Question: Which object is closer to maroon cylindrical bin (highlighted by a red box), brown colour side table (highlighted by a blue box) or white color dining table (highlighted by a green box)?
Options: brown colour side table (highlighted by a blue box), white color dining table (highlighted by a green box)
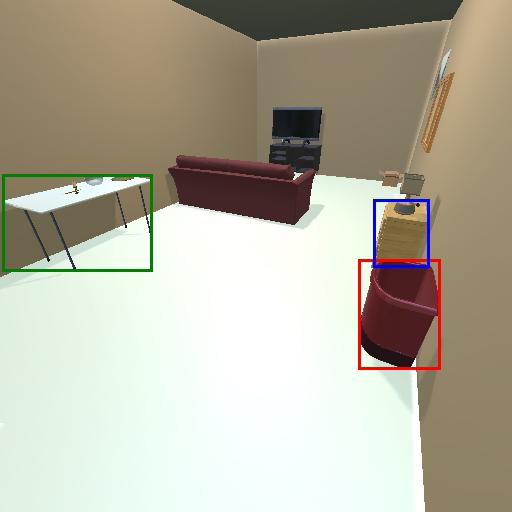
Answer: brown colour side table (highlighted by a blue box)